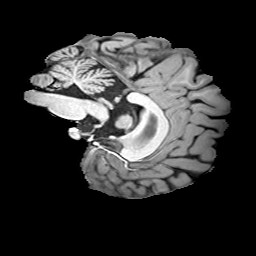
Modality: T1w
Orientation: sagittal
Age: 21
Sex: female
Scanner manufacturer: siemens
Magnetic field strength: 3 T
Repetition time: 2 s
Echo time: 0.0024 s